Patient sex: M
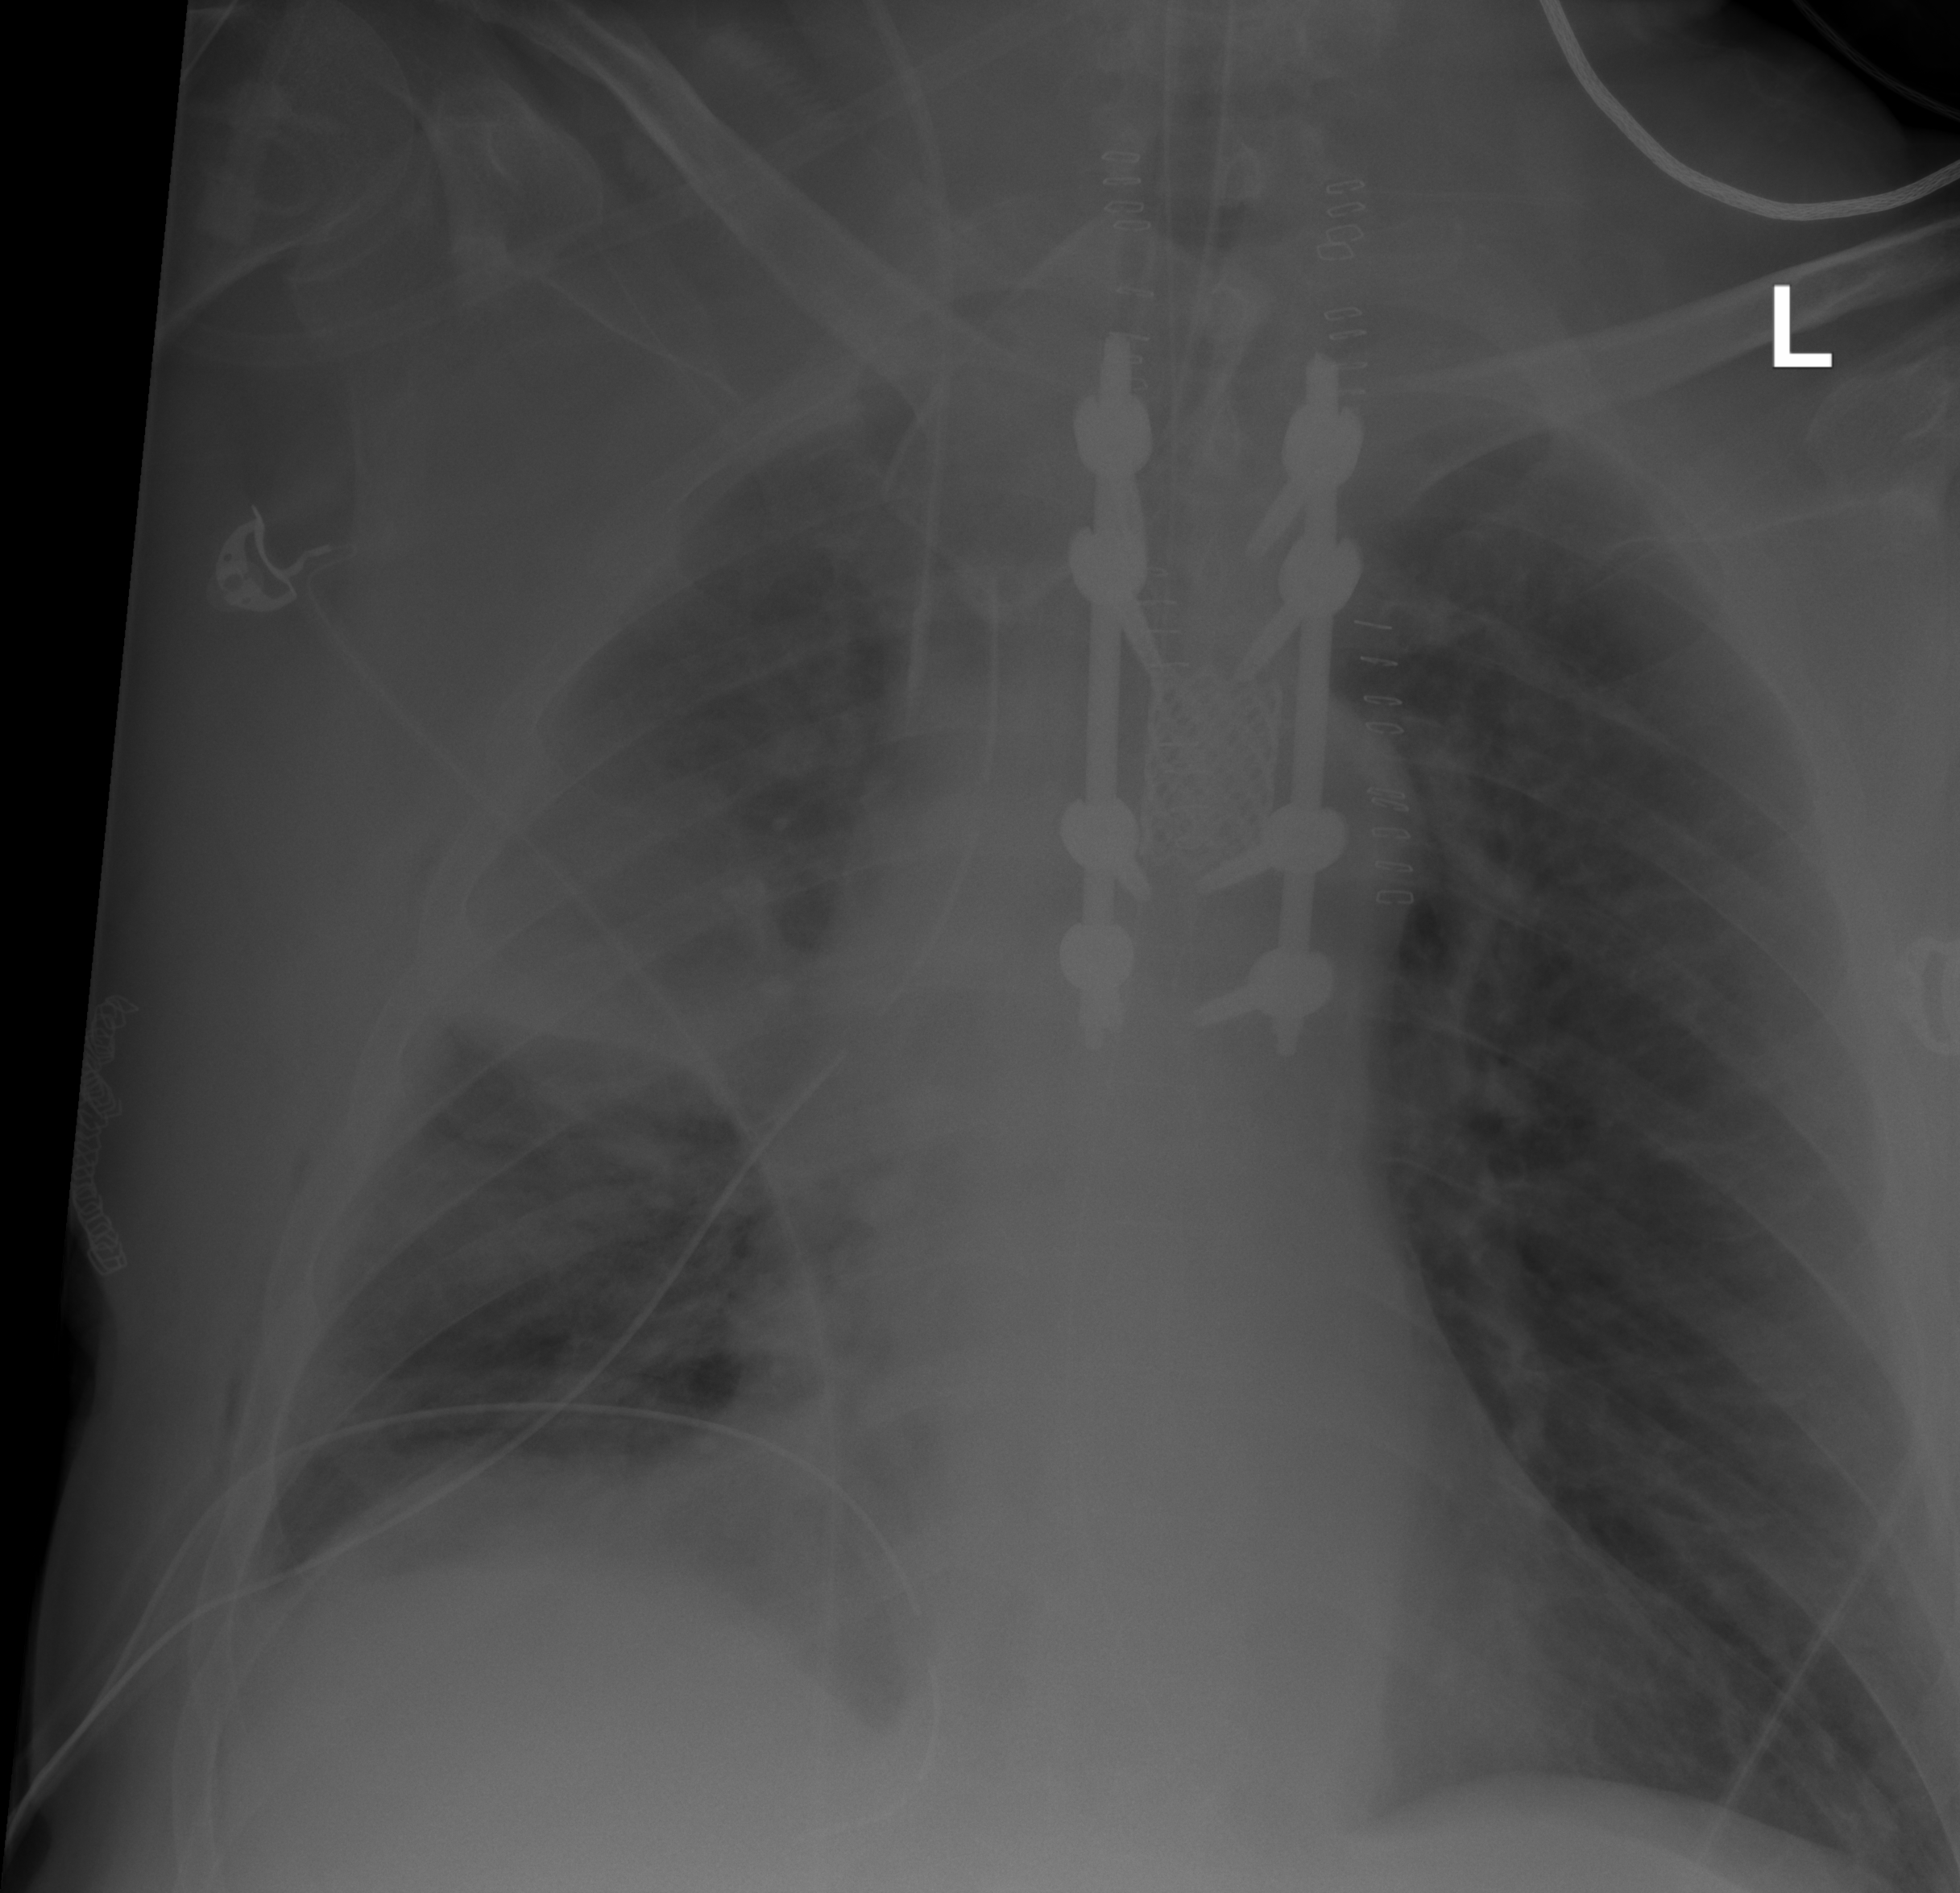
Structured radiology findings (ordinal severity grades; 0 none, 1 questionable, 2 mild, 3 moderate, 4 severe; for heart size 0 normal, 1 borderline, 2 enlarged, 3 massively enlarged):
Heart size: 1
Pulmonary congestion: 2
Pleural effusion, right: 2
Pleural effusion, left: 0
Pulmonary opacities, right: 0
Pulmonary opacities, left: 0
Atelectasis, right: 2
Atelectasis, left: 0